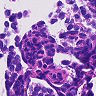
Metastatic tissue present: no